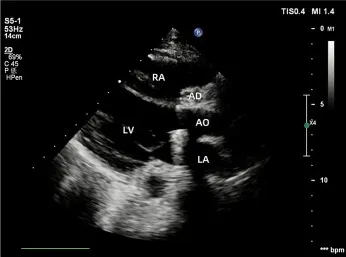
Post-operative echocardiography. (A) The position and function of the artificial valved conduit are normal.
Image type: radiology (ultrasound)